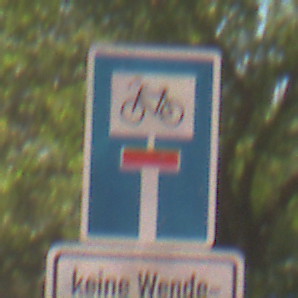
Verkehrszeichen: SackgasseRadverkehrDurchlaessig
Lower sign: HinweisGeaenderteVorfahrtVerkehrsfuehrungVerkehrsregelung3
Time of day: MorningAfternoon
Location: Outdoor (Nature)
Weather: Clear
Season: Summer
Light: Natural